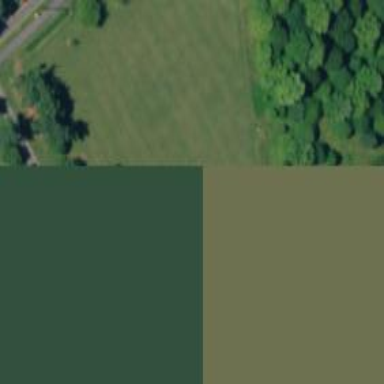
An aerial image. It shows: Grass pitch designated for archery.